Field crop: maize
Growth stage: 2
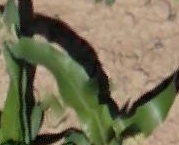
Species: maize